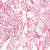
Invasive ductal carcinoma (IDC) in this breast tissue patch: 0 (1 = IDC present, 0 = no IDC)